Question: Following is a statement from <URL>
> While the SqlDataReader is being used, the associated SqlConnection is busy serving the SqlDataReader, and no other operations can be performed on the SqlConnection other than closing it.
I have code that has one open connection used by two different commands. There are actually two methods. The second method is getting called in the 'while(reader.Read())' loop.
I get errors saying - 'There is already an open DataReader associated with this Command which must be closed first'.
But why isn't it always throwing error?
1. Default Result Set Processing and Multiple Active Result Sets
2. SQL Server Connection Basics
3. Regarding a small confusion about DataReader
---

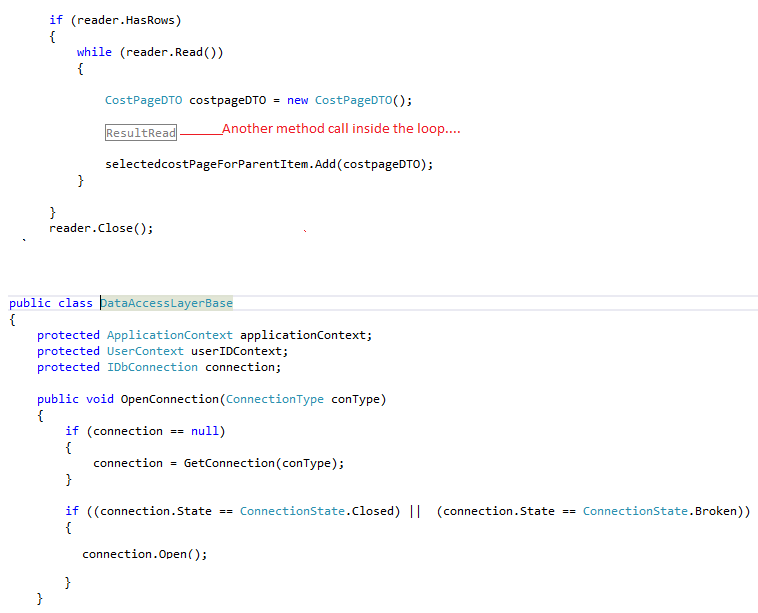
Answer: > now that you know that nested datareaders over the same connection is a bad idea, why are you even doing that? do refactor that code.
now to answer your question,
Network layer does not work in PULL mode. You open a connection, issue some command and then start the results. Note you do NOT but . there is a difference. in your code, 'while(reader.Read)' loop does not steadily pull data. the data starts arriving the moment the command is executed. it gets buffered at your pc. The buffer has a limit. if total data is less than the buffer size then the data-transfer happens really fast. if total data is more than the buffer size then of course the 'reader.read()' makes room for next batch.
This means that two 'DataReaders' can work with same 'connection' as long as the first datareader fetches very little amount of data. so by the time the second datareader attempts to use the connection the connection has already gone idle.
there is a race condition between two threads. first thread is the one which collects the data sent in response to the first command. the second thread is the one on which your program is running. both race to complete first. if the collector thread is able to download all data before your main thread hits second datareader then the accident is averted. but if the data is large or network is slow, or by sheer luck it didnt get enough cpu, then the main thread hits second datareader while the connection is still working.